Interaction volume radius: 10 \u00c5
Interaction volume height: 15 \u00c5
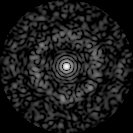
Disorder parameter: 0.8421